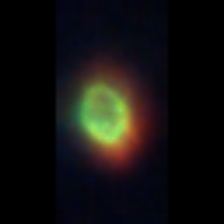
Taxon: Heterocapsa
Group: Dinoflagellates